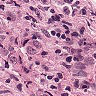
Metastatic tissue present: yes